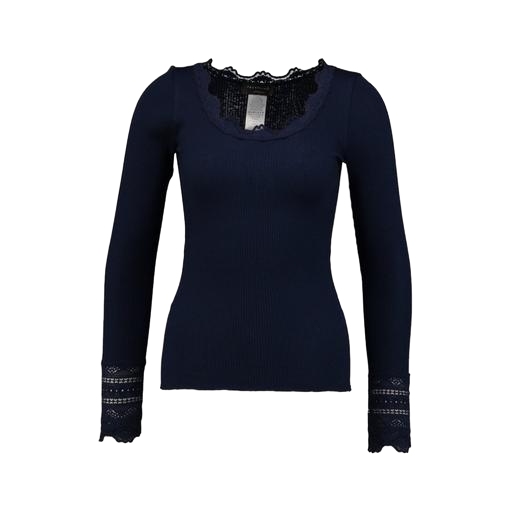
blue still long-sleeved top, long-sleeve top, long sleeved navy blue top, white background